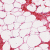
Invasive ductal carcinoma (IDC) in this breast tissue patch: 0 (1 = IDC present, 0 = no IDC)